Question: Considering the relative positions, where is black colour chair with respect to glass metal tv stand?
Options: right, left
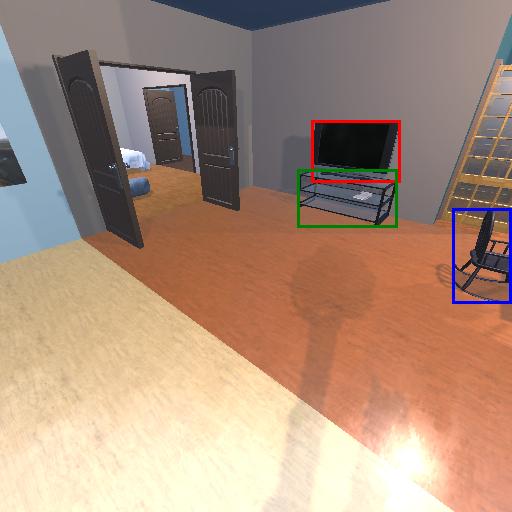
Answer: right